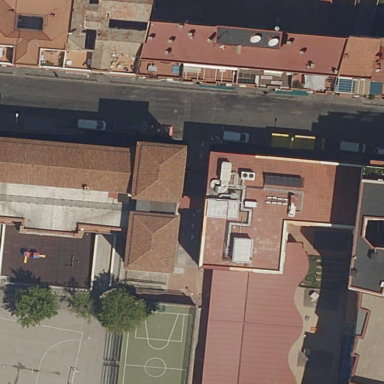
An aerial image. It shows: School building.